Field crop: maize
Growth stage: 2
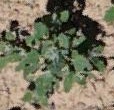
Species: chenopodium